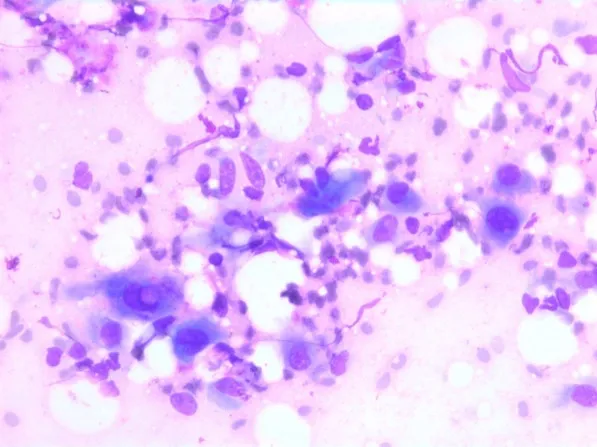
Air dried, Giemsa stained smear showing a mixture of spindle and polygonal cells in a granular metachromatic ground substance. One of the polygonal cells has an intranuclear vacuole.
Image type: pathology (giemsa)